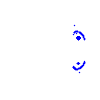
Particle: pion